Field crop: tomato
Growth stage: 1
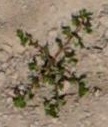
Species: portulaca